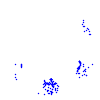
Particle: proton